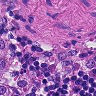
Metastatic tissue present: no